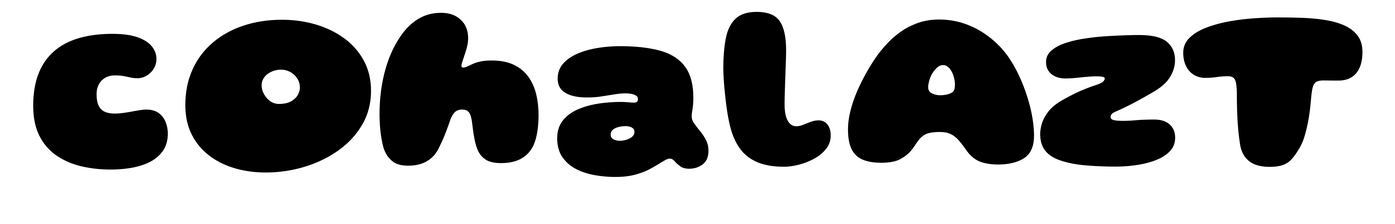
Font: Gluten_Black